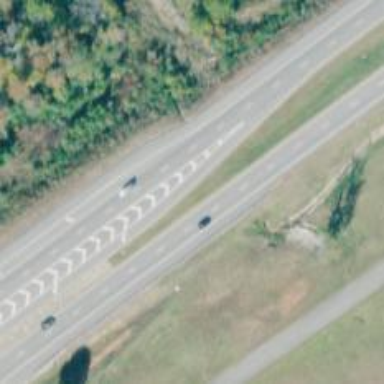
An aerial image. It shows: Trunk link highway.